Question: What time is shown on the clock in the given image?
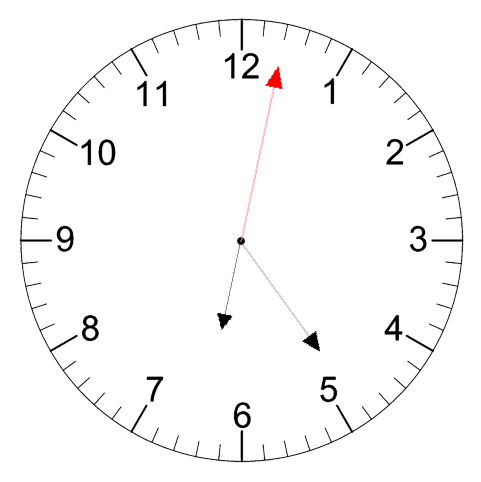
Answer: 06:24:02